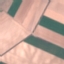
Land use / land cover class: AnnualCrop